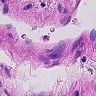
Metastatic tissue present: no